Question:
I'm trying to standardize the appearance of my text fields and textarea. Below is an image of how my form fields display on Mac, but the textarea displays without the inset shadow. On Windows, the text fields and textarea display the same.
I've tried various CSS combinations to standardize them, with no luck. I'm fine with either the inset version or the non-inset version.
In case this helps anyone, the form is a WordPress Gravity Form.
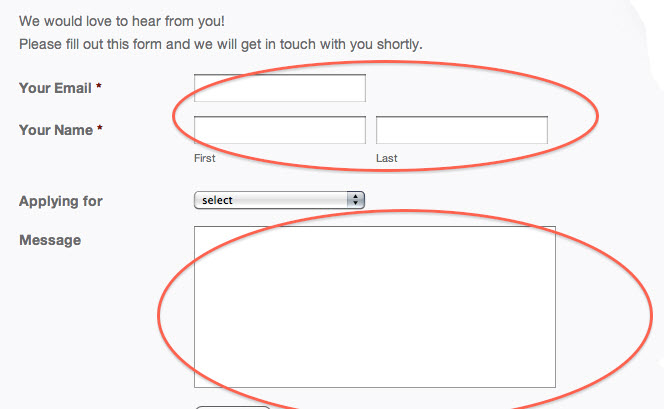
Answer: Typically this can be solved by setting a background image for the input boxes. If you're trying to stay a little more simplistic, figure out where things are inconsistent, and explicitly set them in your CSS.
'''
input.inputbox {
background: url(input.gif) 0 0 no-repeat;
width: 150px;
height: 30px;
... /* fonts, padding, borders, etc */
}
'''